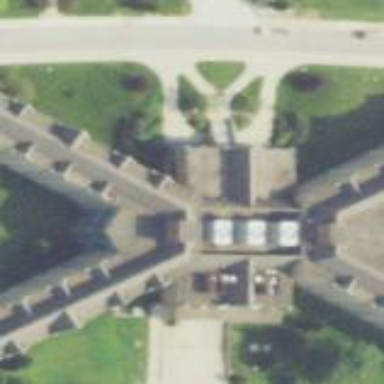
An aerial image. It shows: Dormitory building.